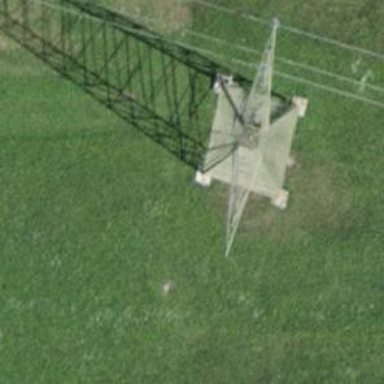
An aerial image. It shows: Towering power structure.